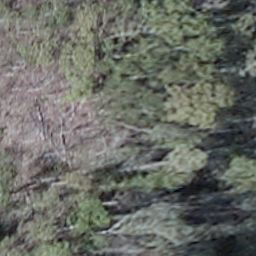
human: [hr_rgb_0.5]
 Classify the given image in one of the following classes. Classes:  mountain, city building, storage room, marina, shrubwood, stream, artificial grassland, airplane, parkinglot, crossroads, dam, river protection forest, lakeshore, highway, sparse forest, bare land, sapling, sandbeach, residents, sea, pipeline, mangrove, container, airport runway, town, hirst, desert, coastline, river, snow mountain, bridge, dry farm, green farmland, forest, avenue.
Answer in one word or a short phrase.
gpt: shrubwood